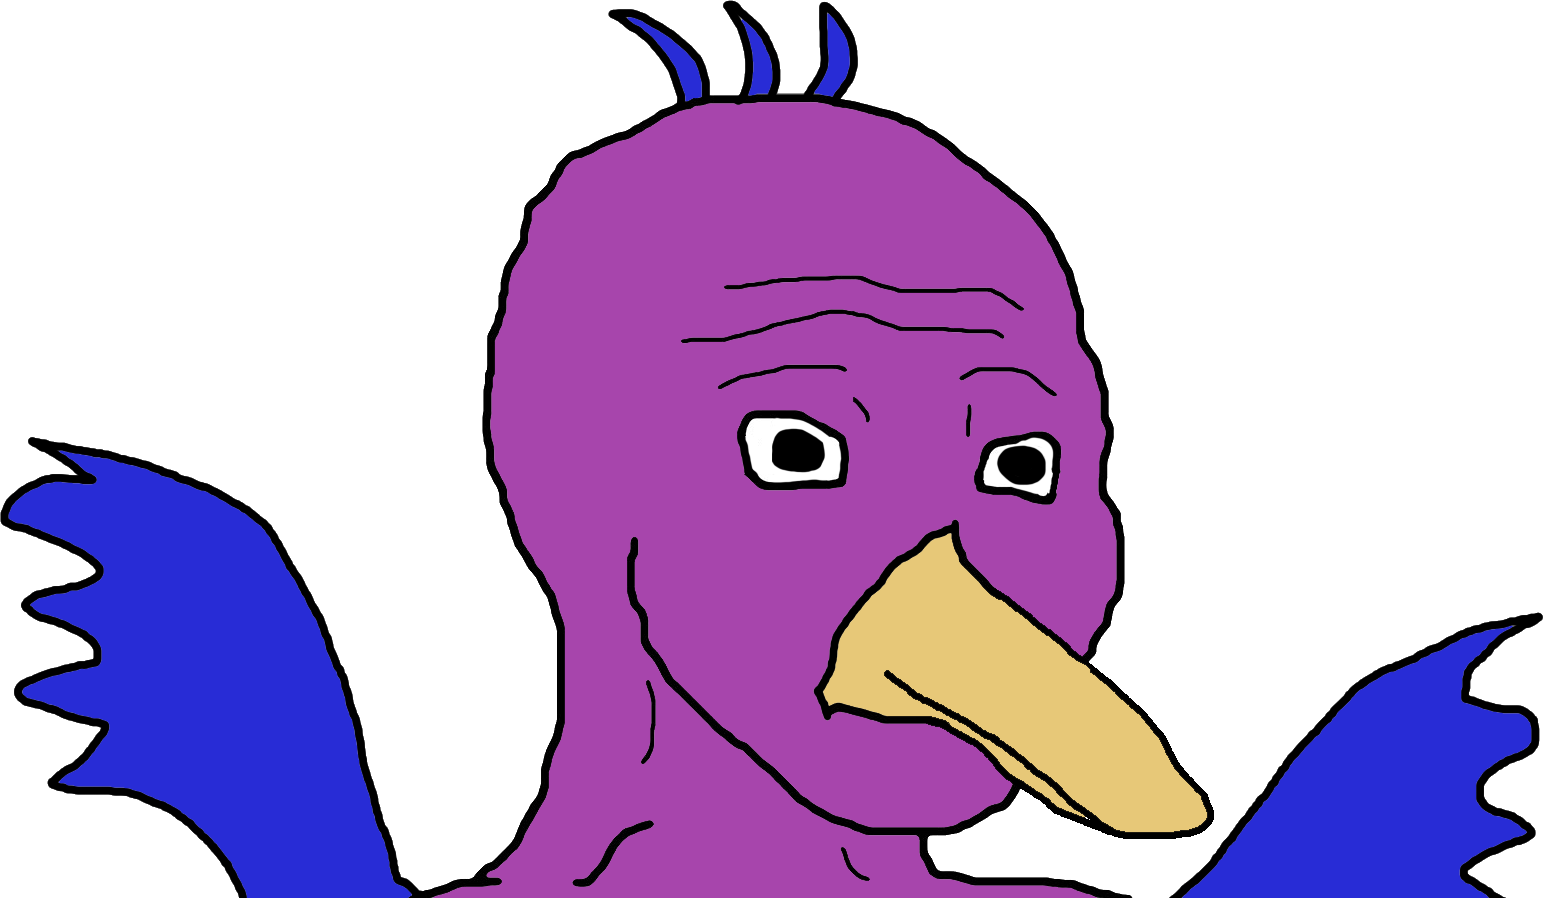
Label: 5_Animal